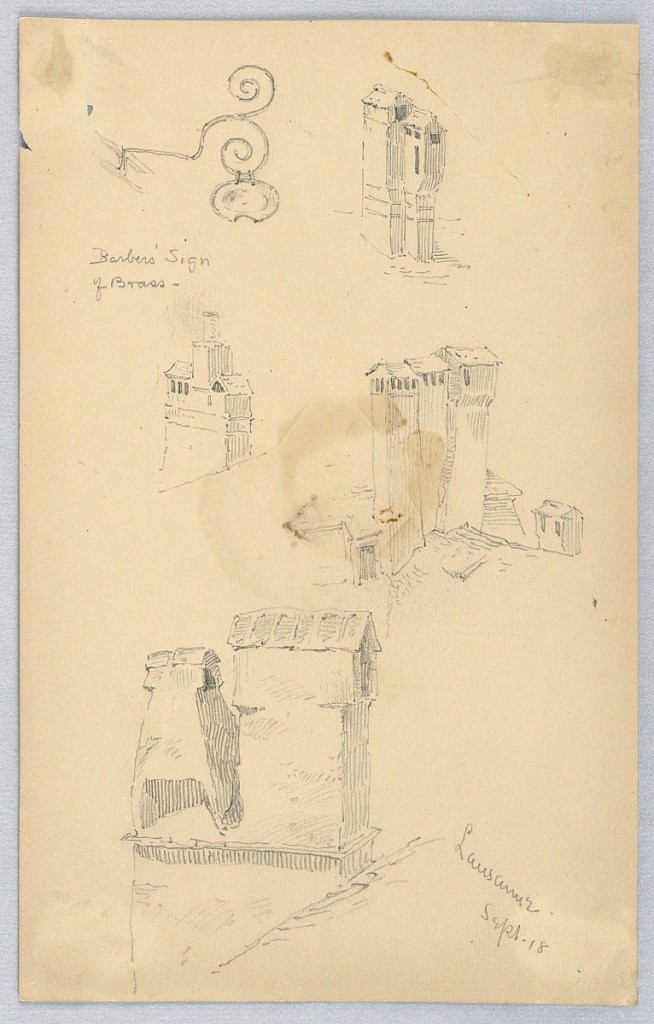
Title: Chimneys – Lusanne
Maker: Arnold William Brunner, American, 1857–1925
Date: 1883
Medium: Graphite and blue wash on light brown paper
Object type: Drawing
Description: Four sketches of chimneys; upper left, barber's sign of brass.